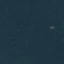
Land use / land cover class: Forest